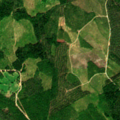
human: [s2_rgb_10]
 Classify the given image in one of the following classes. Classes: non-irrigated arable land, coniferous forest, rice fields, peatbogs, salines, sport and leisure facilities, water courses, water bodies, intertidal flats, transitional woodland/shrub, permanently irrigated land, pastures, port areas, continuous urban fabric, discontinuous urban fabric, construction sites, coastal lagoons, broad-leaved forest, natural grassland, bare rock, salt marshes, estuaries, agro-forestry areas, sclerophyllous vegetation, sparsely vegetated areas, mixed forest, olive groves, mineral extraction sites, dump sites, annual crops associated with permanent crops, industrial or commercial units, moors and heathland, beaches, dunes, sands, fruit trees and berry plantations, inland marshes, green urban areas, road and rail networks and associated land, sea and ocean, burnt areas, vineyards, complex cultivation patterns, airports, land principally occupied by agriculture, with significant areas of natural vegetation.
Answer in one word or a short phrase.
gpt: coniferous forest, mixed forest, transitional woodland/shrub